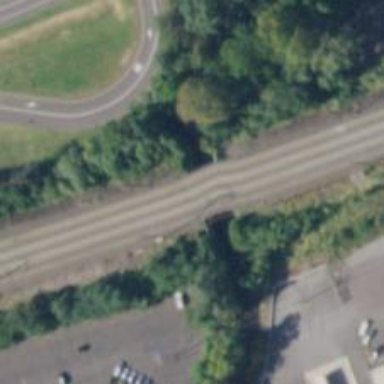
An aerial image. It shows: Bridge over electrified railway with contact lines.